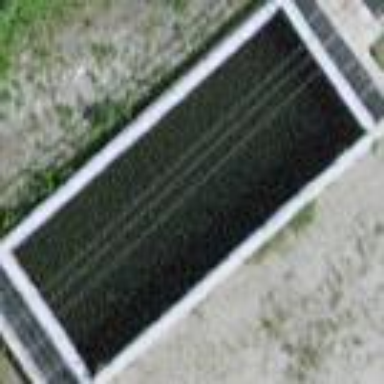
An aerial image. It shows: Image of wastewater.